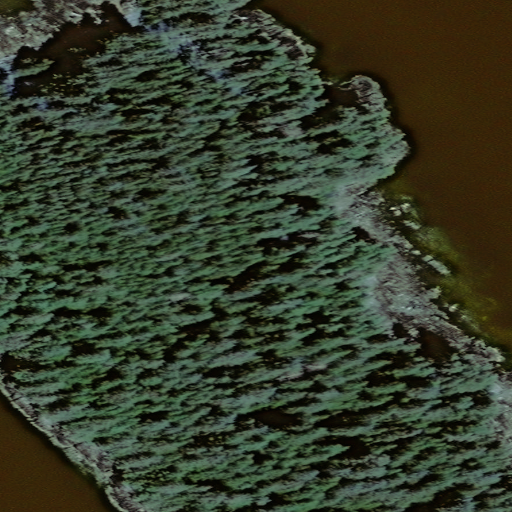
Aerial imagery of island in Alaska named Akusha Island containing only unknown